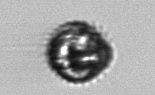
Label: Proterythropsis